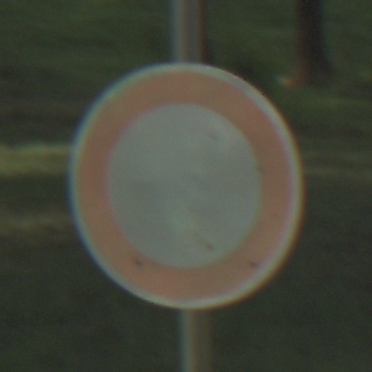
Verkehrszeichen: VerbotFahrzeugeAllerArt
Umgebung: Outdoor, Nature
Tageszeit: MorningAfternoon
Wetter: Clear
Licht: Natural
Jahreszeit: NotSpecified
Kontrast: HighContrast